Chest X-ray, PA view. Patient: 36 years old, sex F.
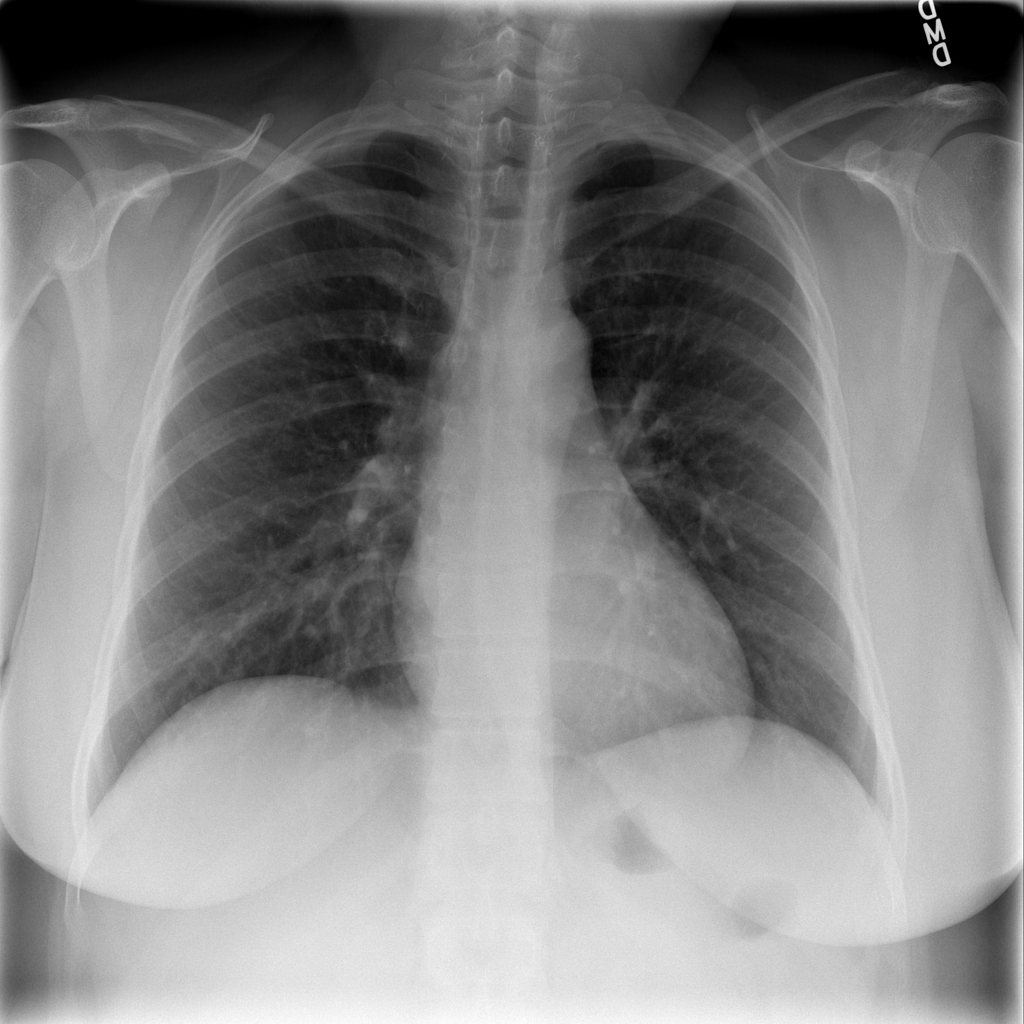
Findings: No Finding